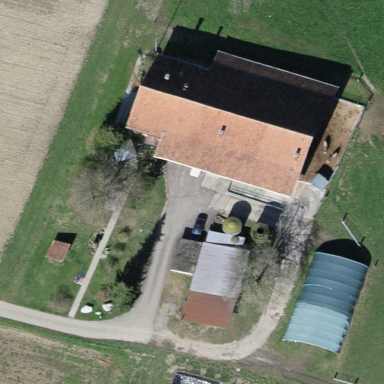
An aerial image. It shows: Farm.